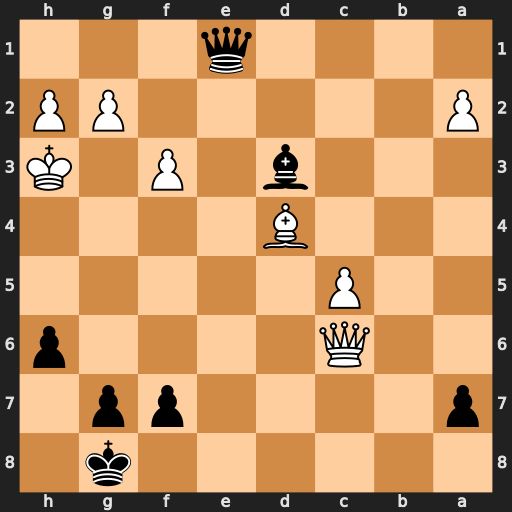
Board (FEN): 6k1/p4pp1/2Q4p/2P5/3B4/3b1P1K/P5PP/4q3
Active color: b
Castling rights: -
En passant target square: -
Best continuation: Bf5+ g4 Bd3 Qa8+ Kh7